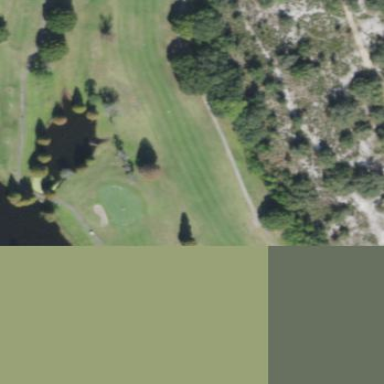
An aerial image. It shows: Grassy area designated as golf fairway.